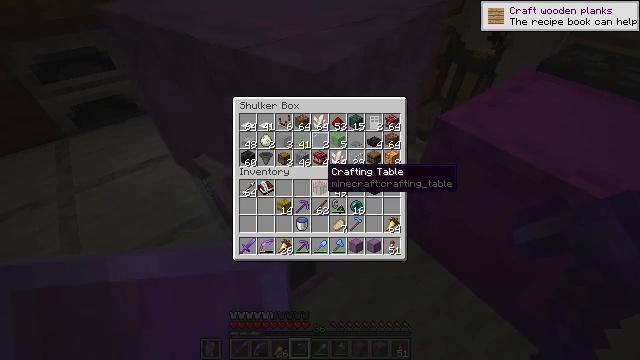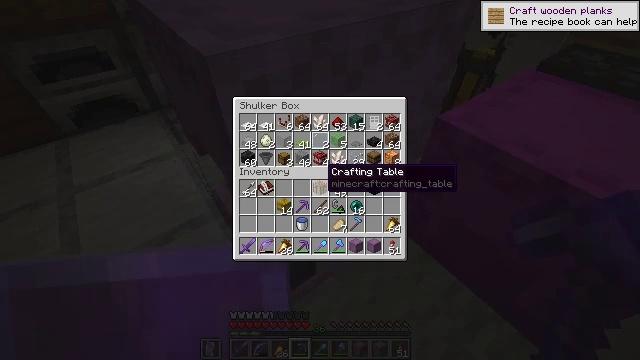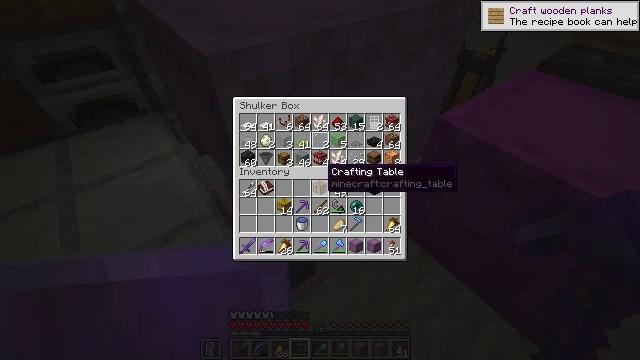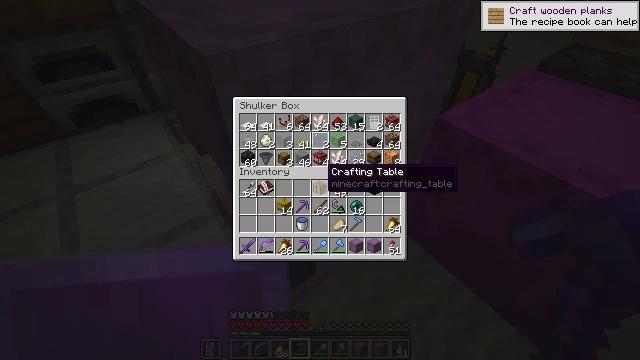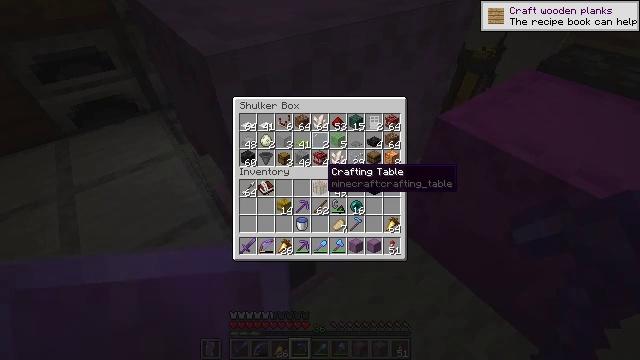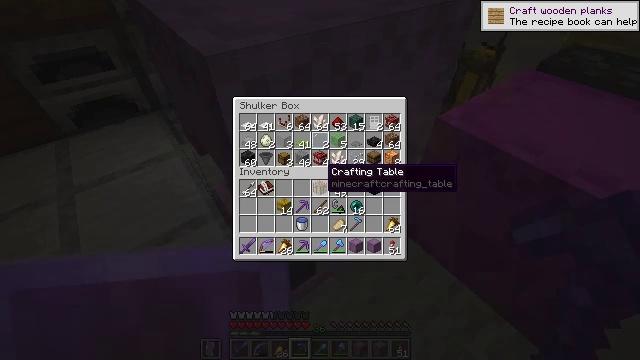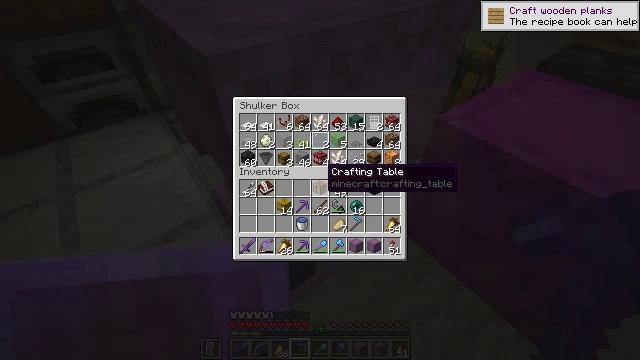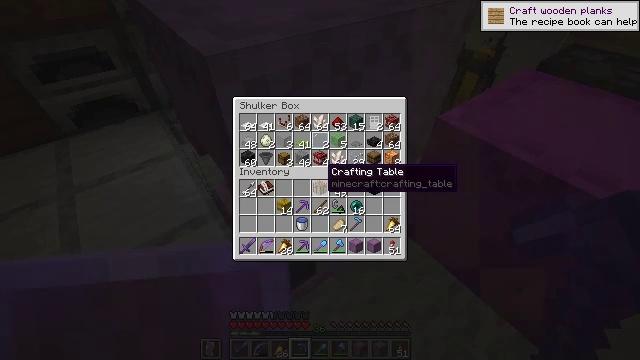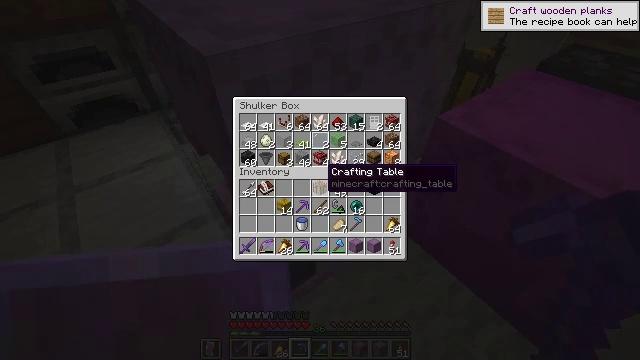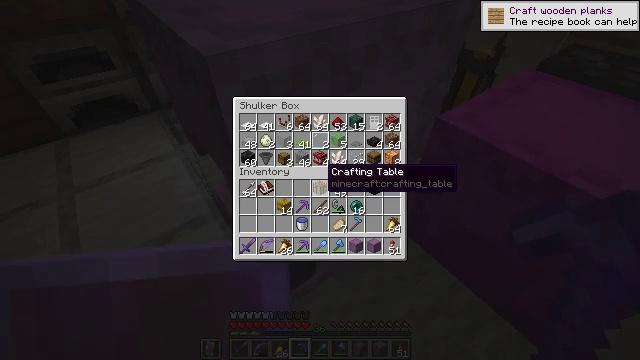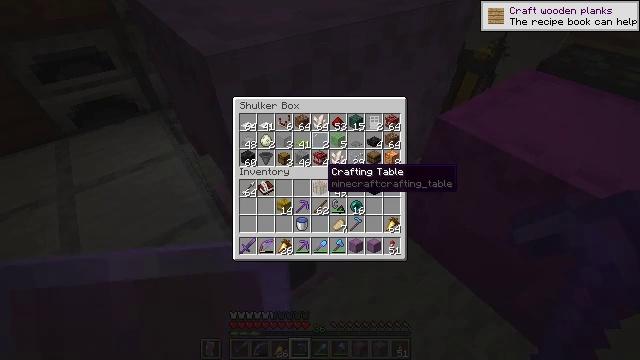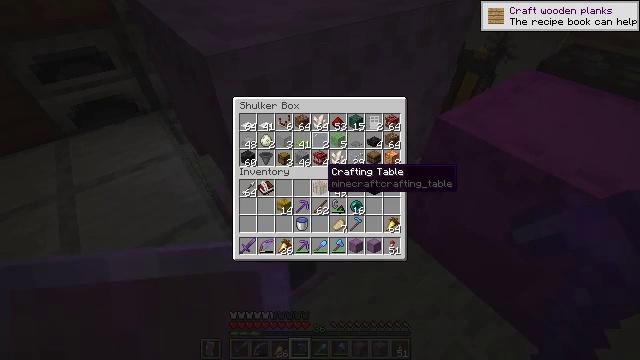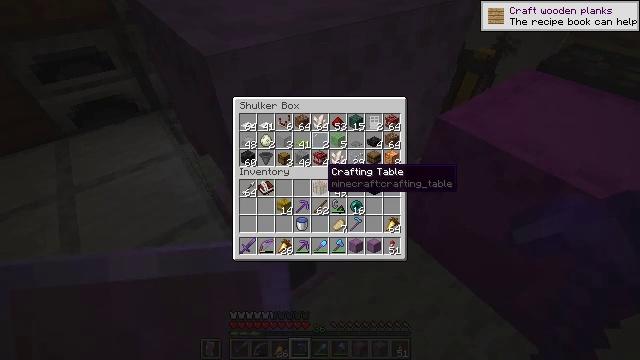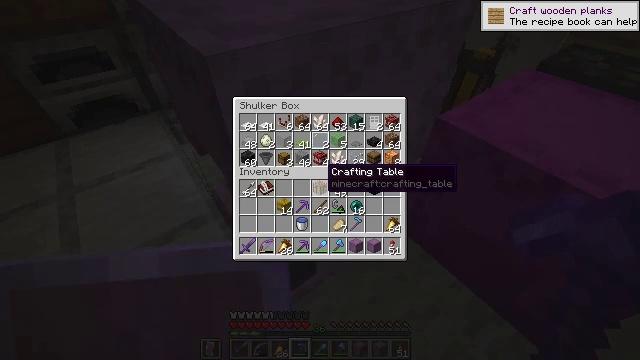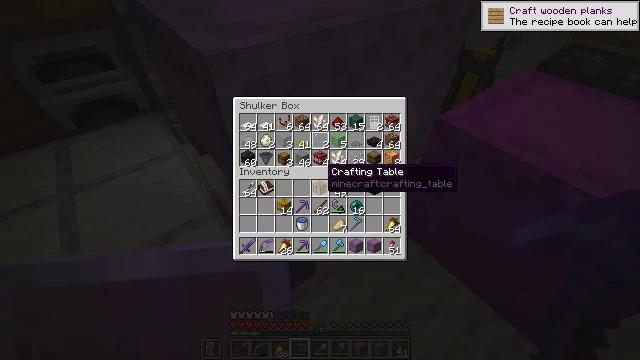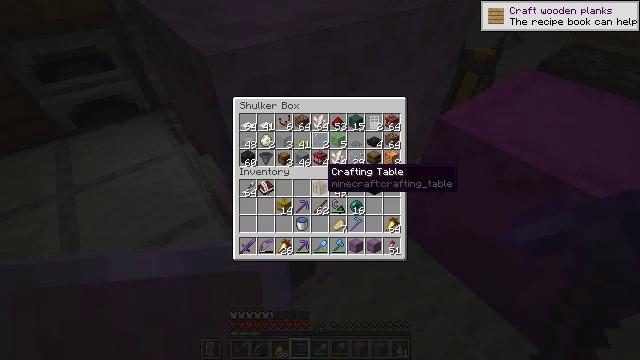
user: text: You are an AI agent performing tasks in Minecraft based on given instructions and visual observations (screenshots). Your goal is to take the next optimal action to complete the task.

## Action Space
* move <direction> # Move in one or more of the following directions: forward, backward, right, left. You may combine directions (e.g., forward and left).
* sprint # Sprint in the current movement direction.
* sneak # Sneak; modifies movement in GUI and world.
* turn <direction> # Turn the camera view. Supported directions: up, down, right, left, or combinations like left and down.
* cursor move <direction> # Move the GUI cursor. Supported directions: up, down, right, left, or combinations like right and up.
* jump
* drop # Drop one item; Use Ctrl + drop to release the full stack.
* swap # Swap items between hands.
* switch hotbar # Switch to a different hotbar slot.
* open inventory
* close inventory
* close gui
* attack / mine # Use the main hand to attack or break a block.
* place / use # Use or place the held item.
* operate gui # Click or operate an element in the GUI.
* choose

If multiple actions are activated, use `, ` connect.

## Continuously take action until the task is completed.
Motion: motion action
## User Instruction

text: Gather the shulker box for storage.
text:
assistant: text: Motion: no_op
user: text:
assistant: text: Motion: no_op
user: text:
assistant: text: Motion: no_op
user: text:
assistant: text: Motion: no_op
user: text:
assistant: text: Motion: no_op
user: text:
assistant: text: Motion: no_op
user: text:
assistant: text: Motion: no_op
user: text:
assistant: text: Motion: no_op
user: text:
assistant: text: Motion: no_op
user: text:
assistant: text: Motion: no_op
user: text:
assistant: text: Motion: no_op
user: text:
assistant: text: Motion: no_op
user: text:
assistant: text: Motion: no_op
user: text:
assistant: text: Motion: no_op
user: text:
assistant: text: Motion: no_op
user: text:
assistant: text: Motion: no_op
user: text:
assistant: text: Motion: no_op
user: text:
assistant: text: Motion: no_op
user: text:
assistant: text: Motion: close gui
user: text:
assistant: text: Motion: no_op
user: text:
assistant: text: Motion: no_op
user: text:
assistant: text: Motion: no_op
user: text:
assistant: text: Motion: no_op
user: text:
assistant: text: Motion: turn left
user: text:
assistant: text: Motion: turn left
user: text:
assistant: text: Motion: no_op
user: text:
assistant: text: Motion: no_op
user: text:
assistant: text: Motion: attack / mine
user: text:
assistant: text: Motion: attack / mine
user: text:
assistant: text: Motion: attack / mine